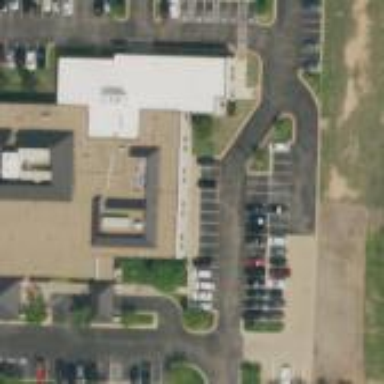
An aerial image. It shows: Hospital building.